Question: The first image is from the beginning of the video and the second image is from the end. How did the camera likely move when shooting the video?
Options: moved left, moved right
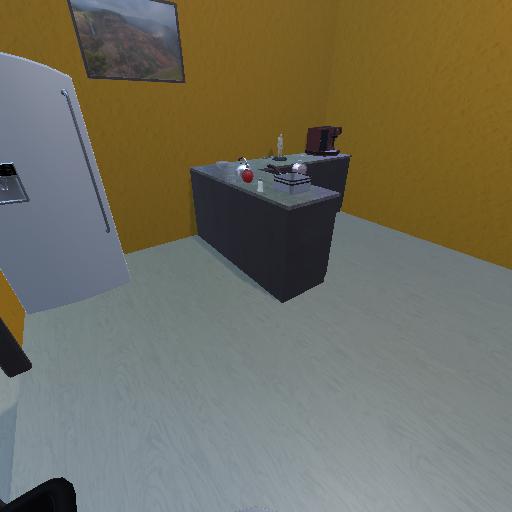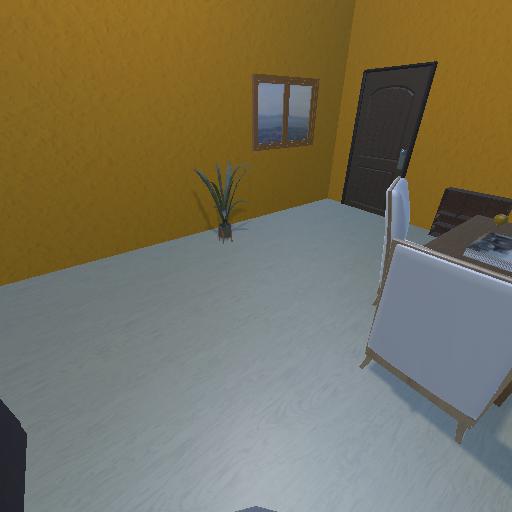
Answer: moved left